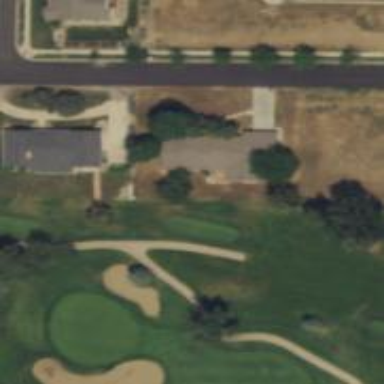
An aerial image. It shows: Path designated for golf carts. It is golf cart path.